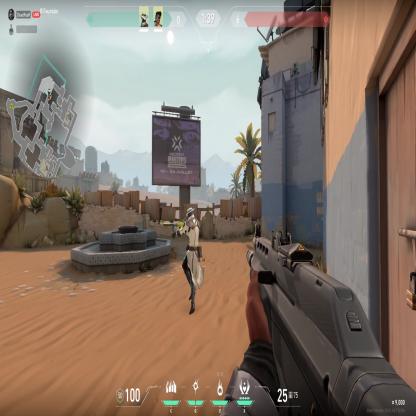
Label: teammate